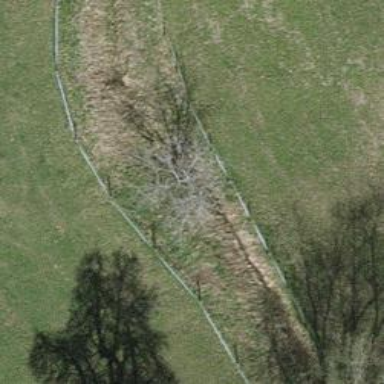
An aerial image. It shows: Beautiful tree in nature.